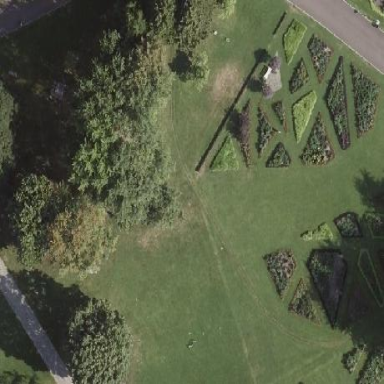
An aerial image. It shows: Flowerbed that is used for landscaping or gardening purposes.